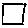
Label: square